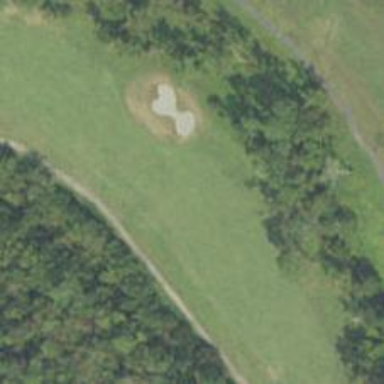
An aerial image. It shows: Golf hole.